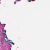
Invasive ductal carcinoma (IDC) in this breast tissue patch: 0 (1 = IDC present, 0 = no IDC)